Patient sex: M
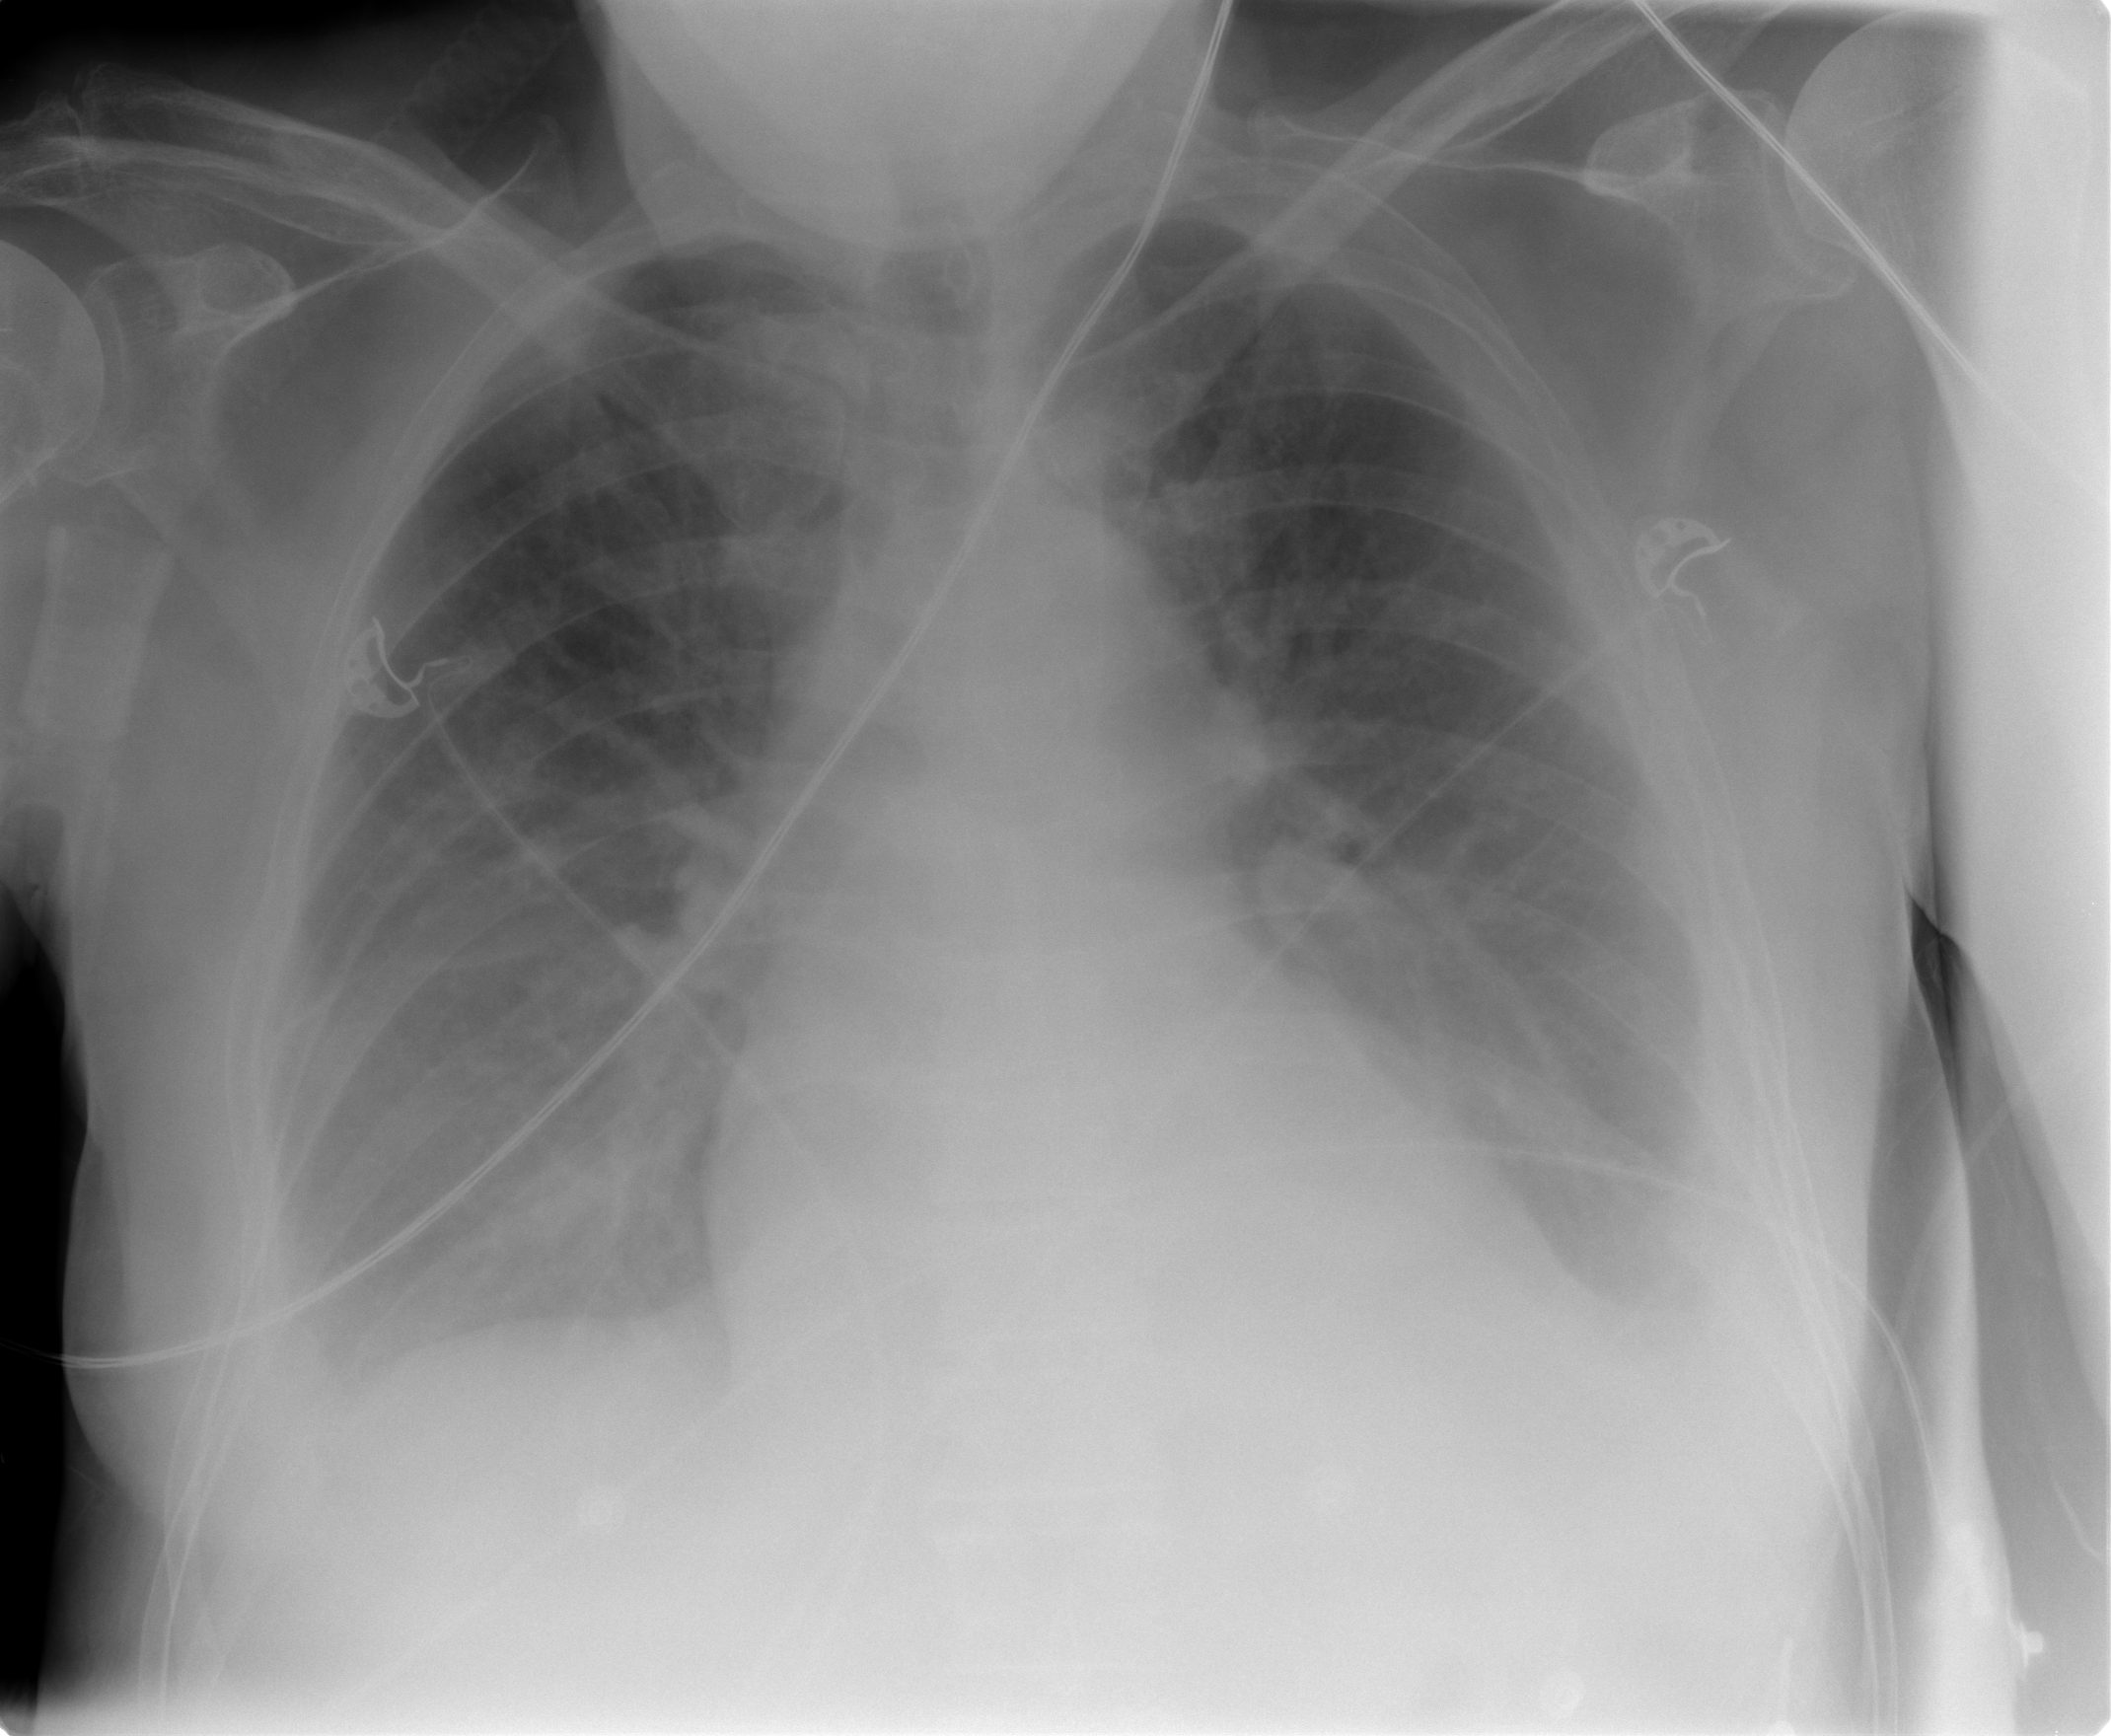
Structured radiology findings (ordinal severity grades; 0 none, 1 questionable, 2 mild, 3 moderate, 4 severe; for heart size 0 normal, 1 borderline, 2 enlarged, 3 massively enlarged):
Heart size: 0
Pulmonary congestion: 2
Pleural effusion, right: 2
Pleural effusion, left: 2
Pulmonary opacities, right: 0
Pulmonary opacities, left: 0
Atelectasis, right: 2
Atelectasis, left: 2